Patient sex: M
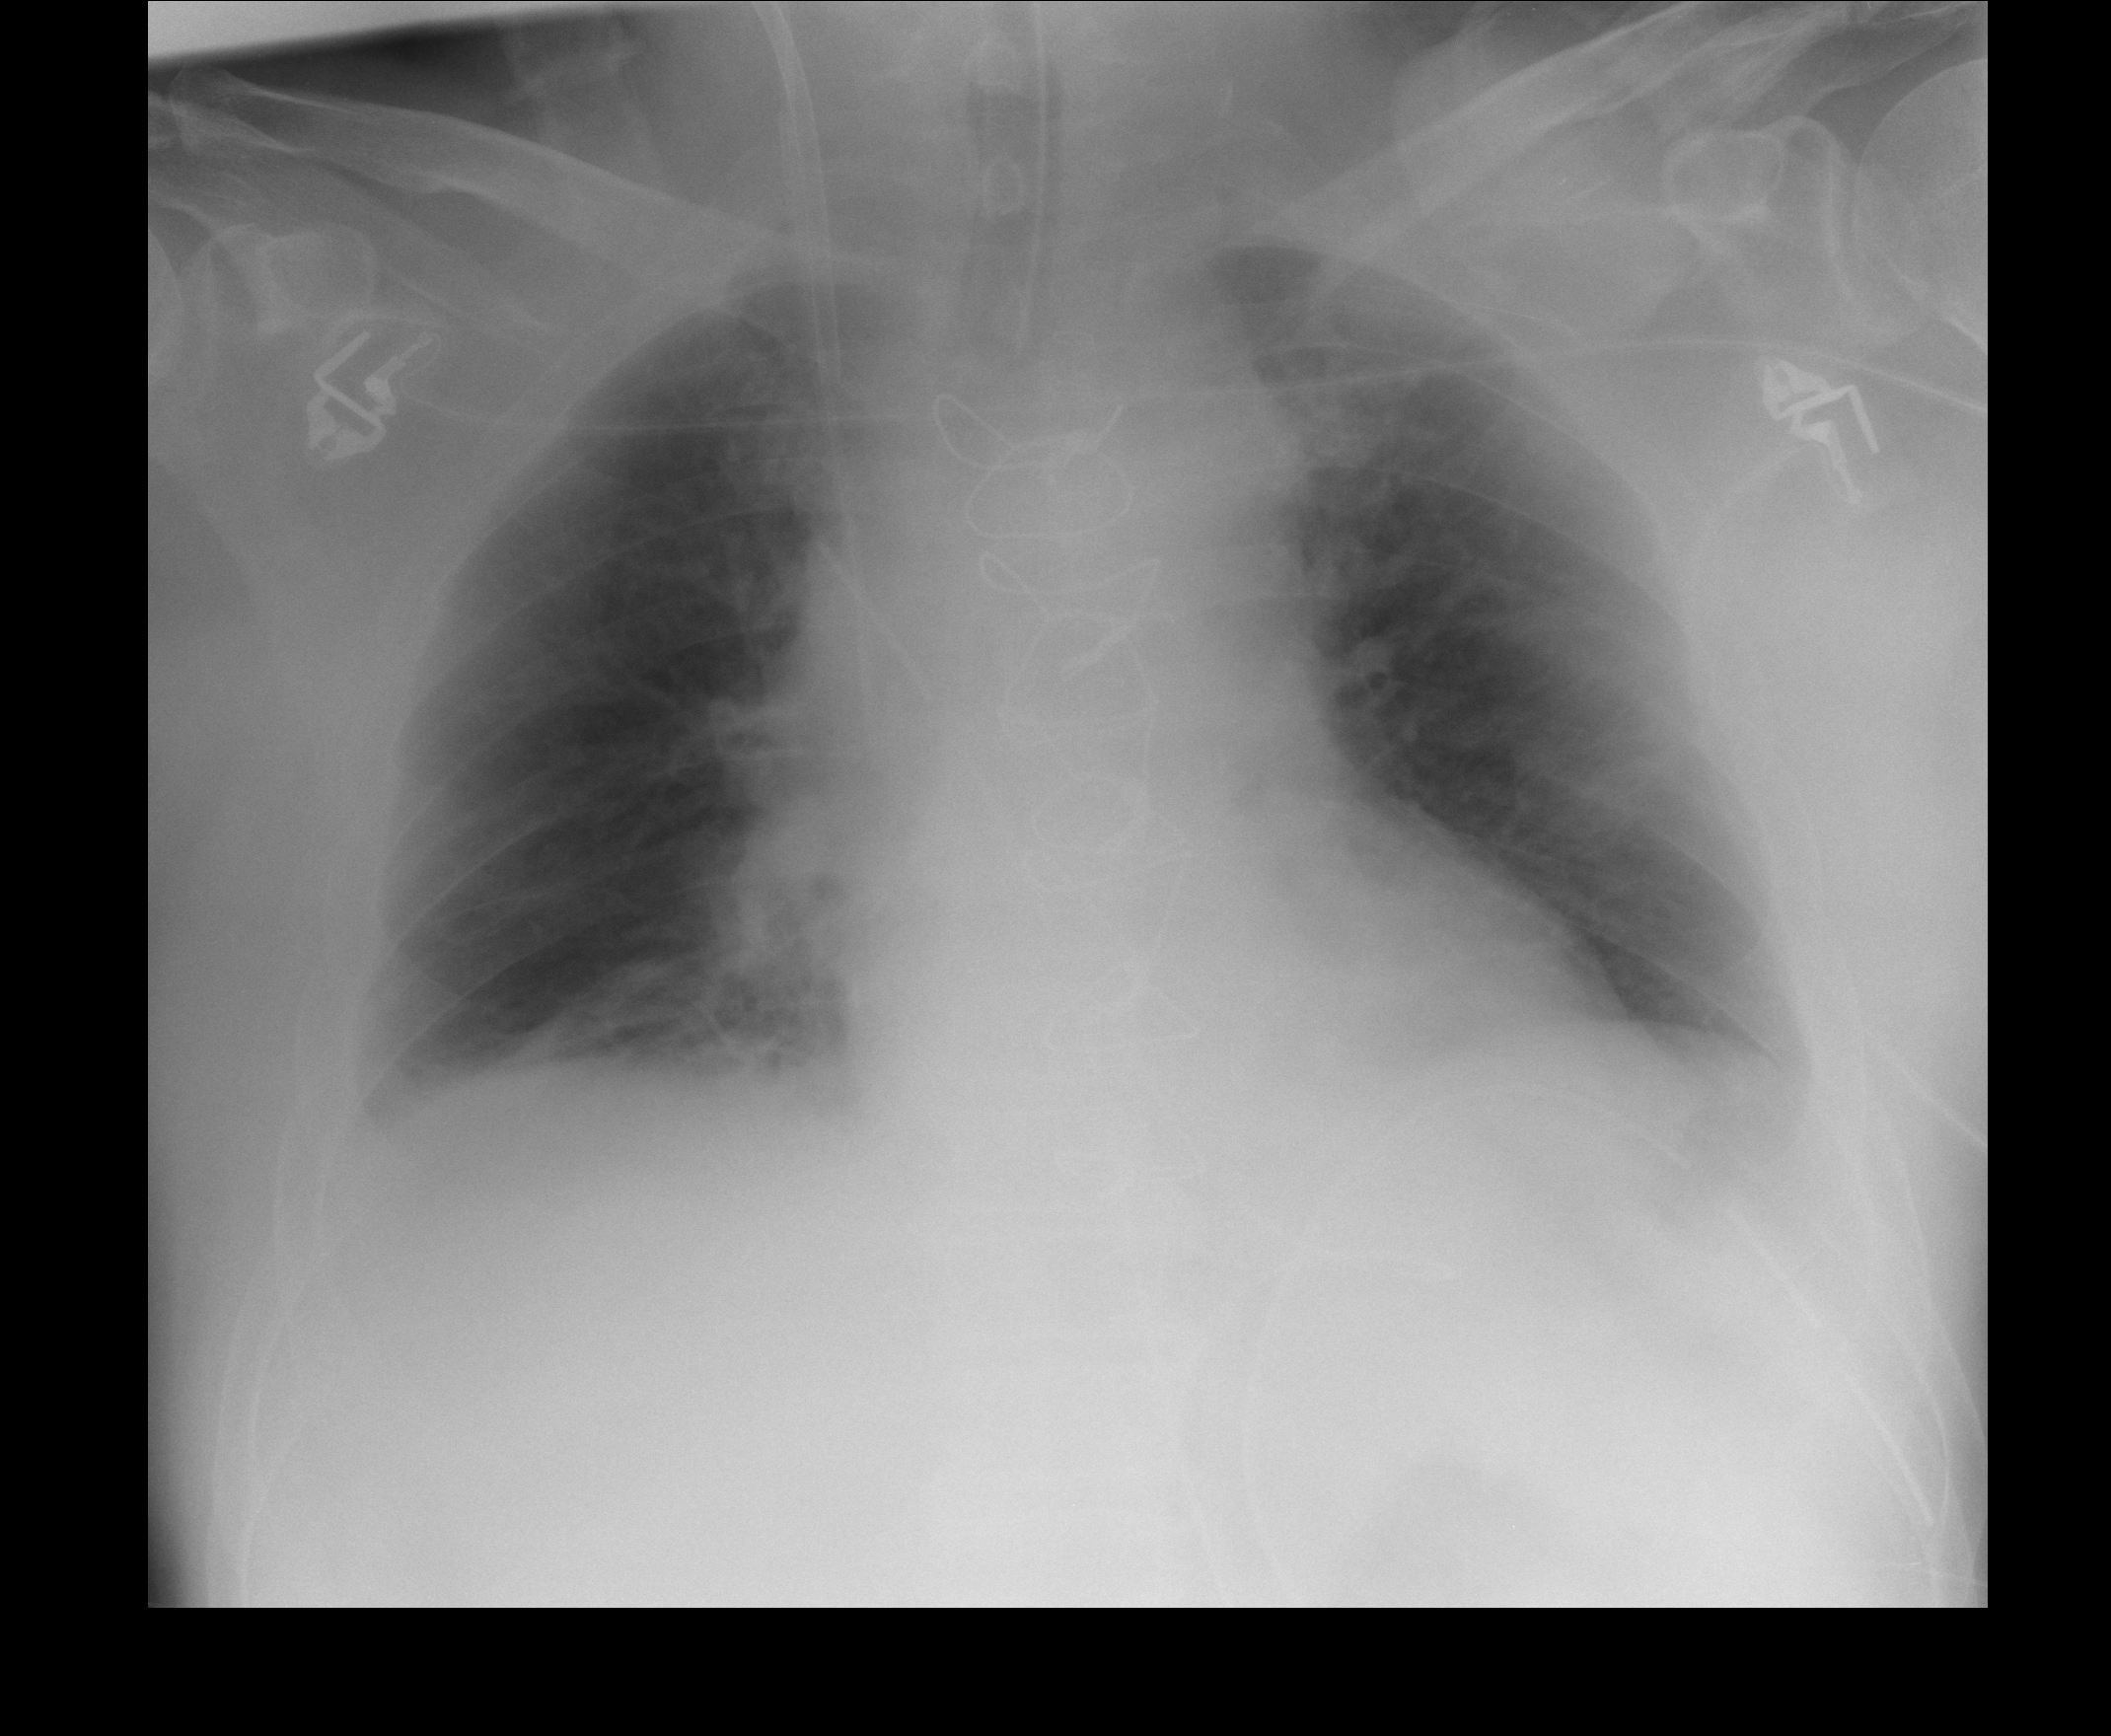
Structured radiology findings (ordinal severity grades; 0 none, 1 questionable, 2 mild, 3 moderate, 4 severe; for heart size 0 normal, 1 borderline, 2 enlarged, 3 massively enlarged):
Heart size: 0
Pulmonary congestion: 0
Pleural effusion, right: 1
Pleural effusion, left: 0
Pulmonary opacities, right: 0
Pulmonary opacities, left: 0
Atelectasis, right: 2
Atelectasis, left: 2